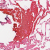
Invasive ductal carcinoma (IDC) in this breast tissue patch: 0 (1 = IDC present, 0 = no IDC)